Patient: sex F, age 57
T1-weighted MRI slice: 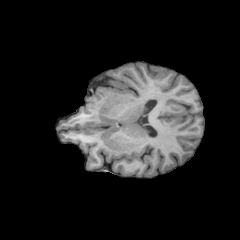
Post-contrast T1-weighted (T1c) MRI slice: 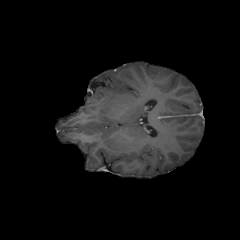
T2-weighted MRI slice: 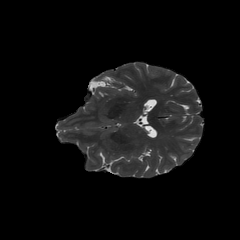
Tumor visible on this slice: no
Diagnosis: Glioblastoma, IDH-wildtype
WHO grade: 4